Question: Below is the report I have created. I would like to draw a line after every group as depicted with red line in the image.
Tried meddling with Textbox Properties > Border Style expression. But that would not stay once I close and reopen it.
If I set border for whole group, the line would repeat for every row in group which I dont want.
Any help?

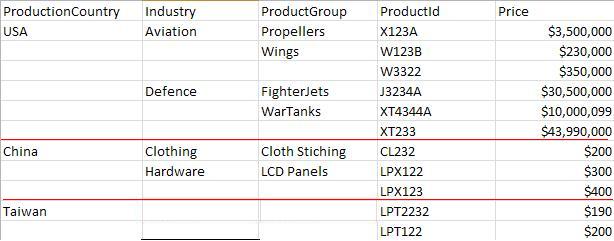
Answer: 1. Click on the View tab in Microsoft SQL Server Report Builder.
2. Ensure the Properties check box is checked so that the Properties window is shown.
3. For the ProductionCountry select the entire group row. The properties should show for the row.
4. In the properties dig down to Border->BorderStyle->Top. The value will more than likely be blank.
5. In the Top field, enter the expression below for the top border.
'''
=IIF(Fields!ProductionCountry.Value = Previous(Fields!ProductionCountry.Value) OR Fields!ProductionCountry.Value = First(Fields!ProductionCountry.Value, "mydataset"),"None","Solid")
'''
Change 'mydataset' value above to match the dataset name of your report.
> If current row belongs to the same group as the previous row OR
current group row is the first of the dataset, set border to none, set
border to solid.